Interaction volume radius: 5 \u00c5
Interaction volume height: 35 \u00c5
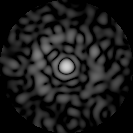
Disorder parameter: 0.8198